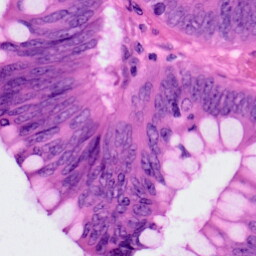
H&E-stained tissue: Colon